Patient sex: M
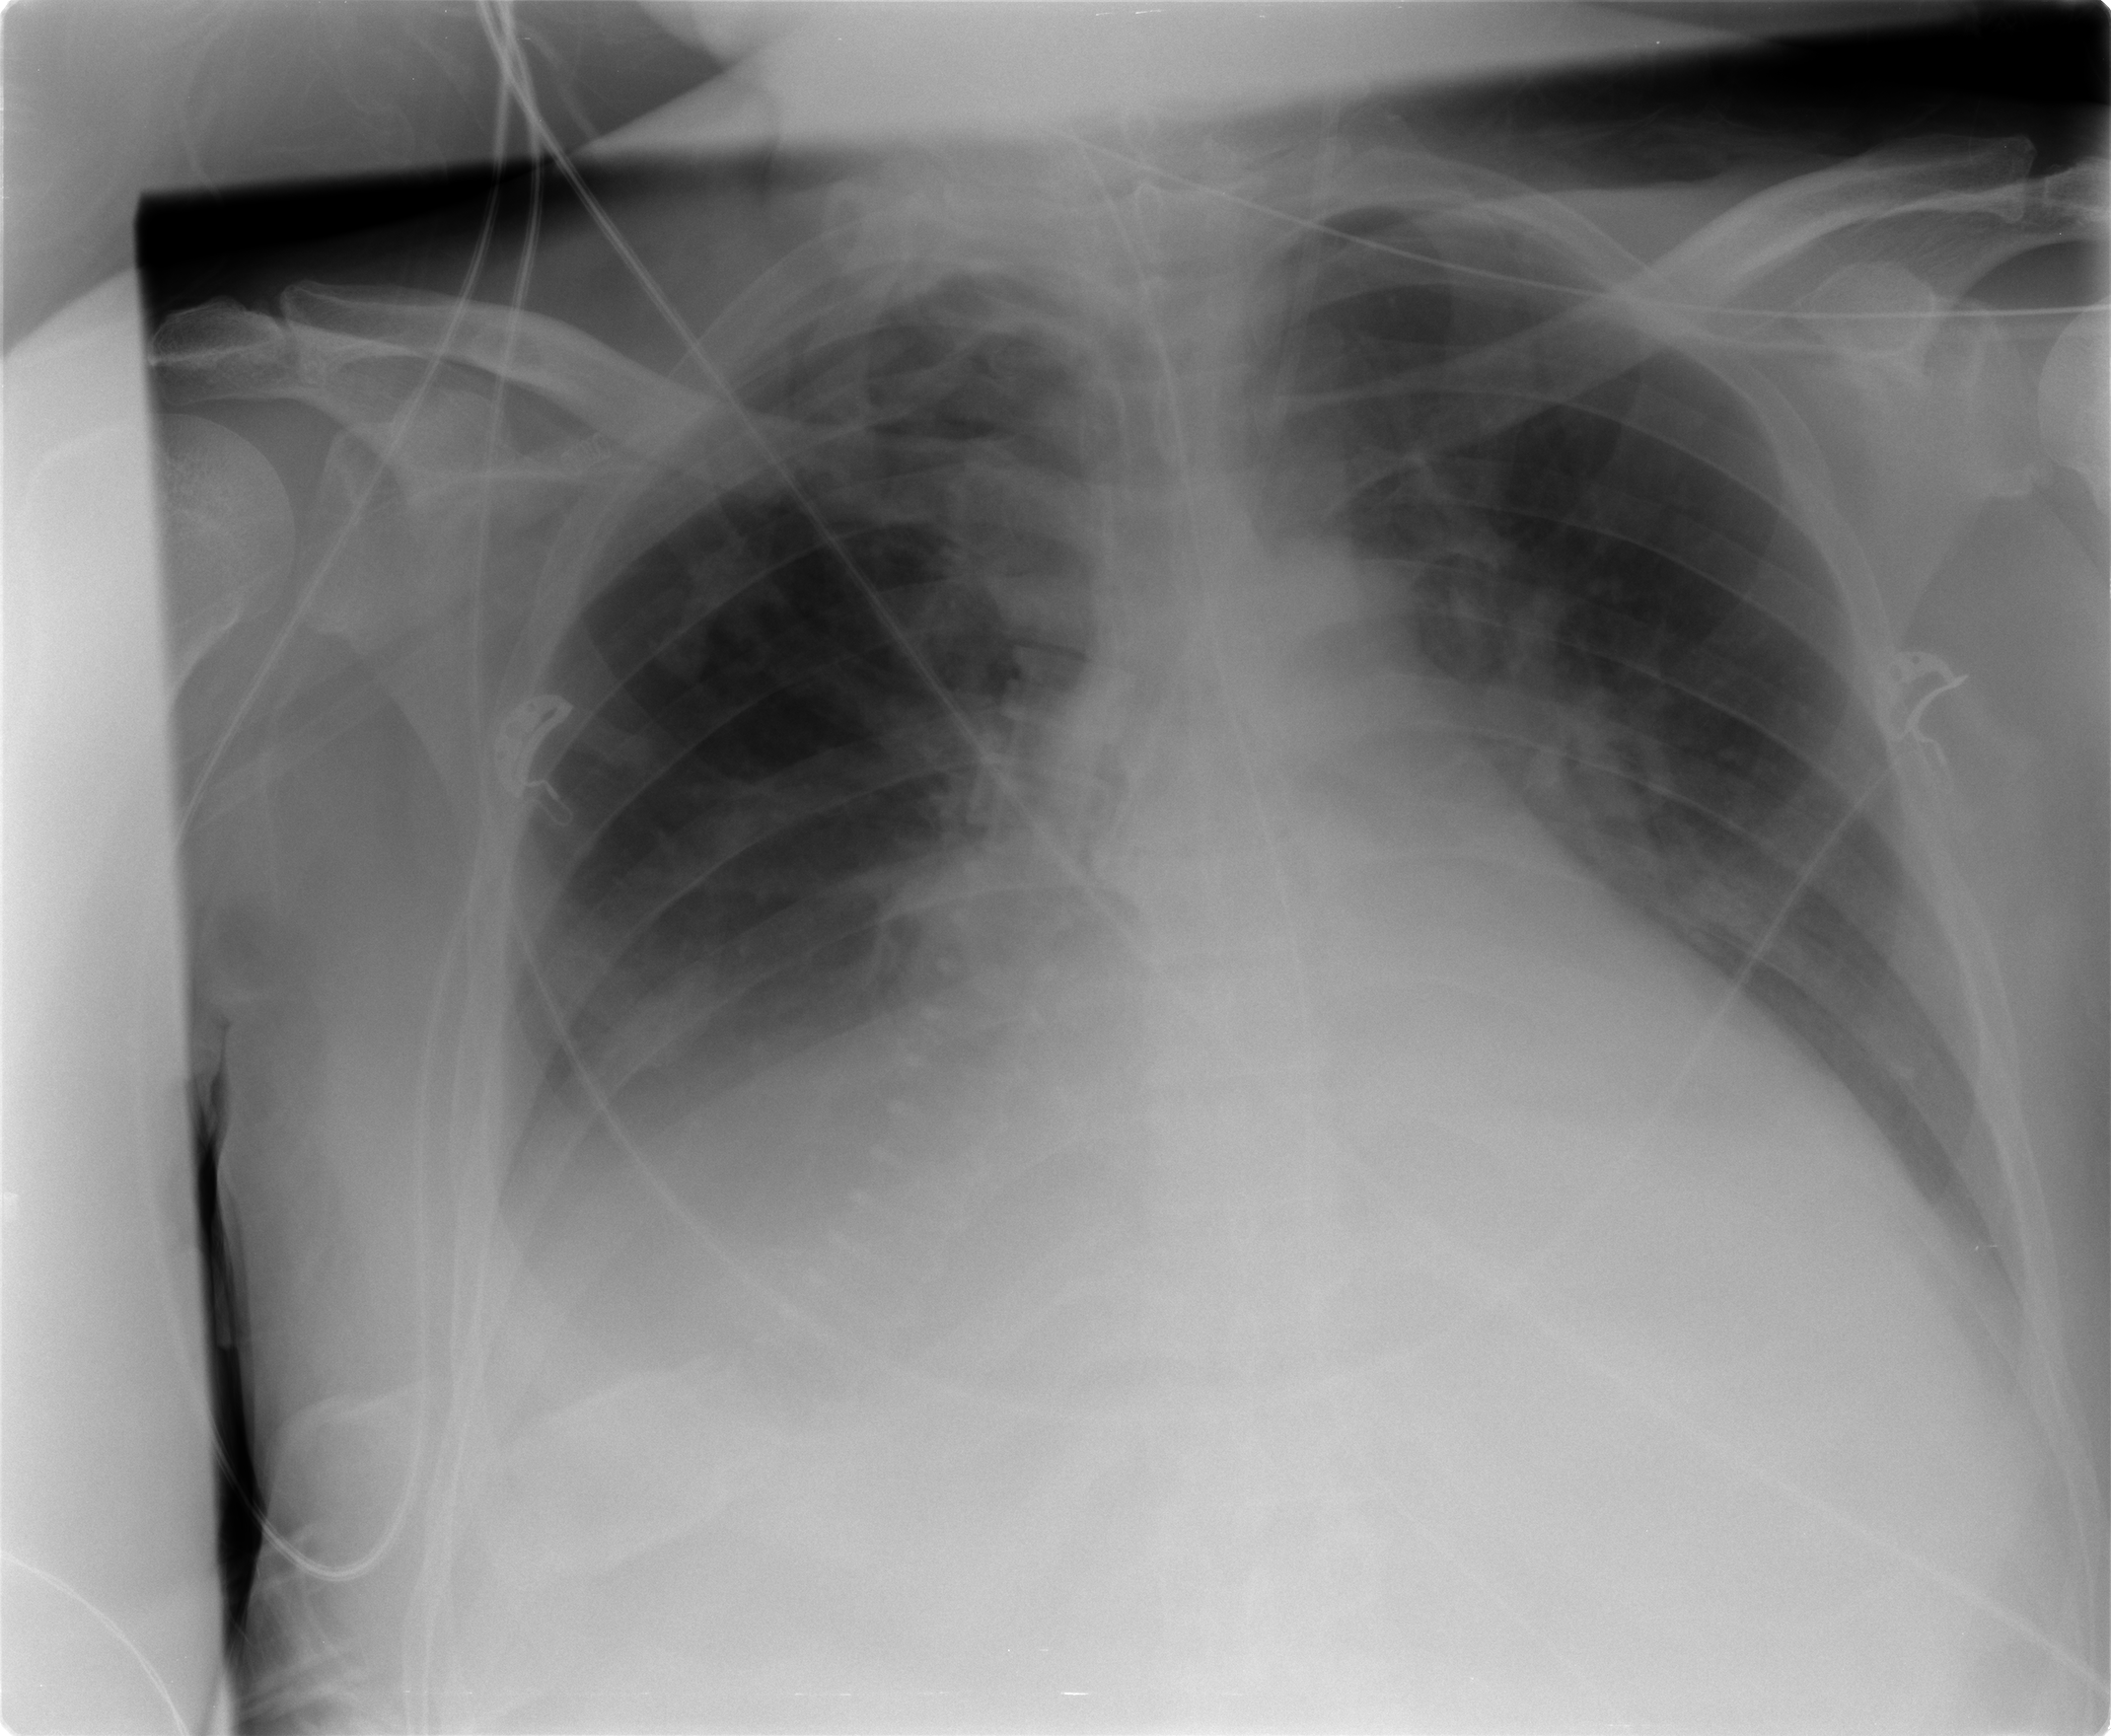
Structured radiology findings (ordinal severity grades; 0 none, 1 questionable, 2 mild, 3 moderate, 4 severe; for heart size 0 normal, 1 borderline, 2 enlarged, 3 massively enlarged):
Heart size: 2
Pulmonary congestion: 2
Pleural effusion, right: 2
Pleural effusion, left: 1
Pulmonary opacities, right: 1
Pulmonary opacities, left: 1
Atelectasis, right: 2
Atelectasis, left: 1